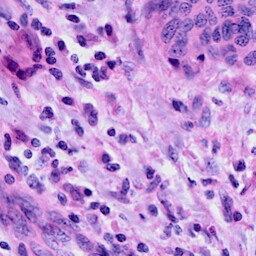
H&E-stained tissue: Cervix